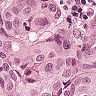
Metastatic tissue present: yes